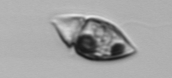
Label: Amphidinium